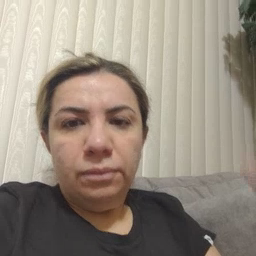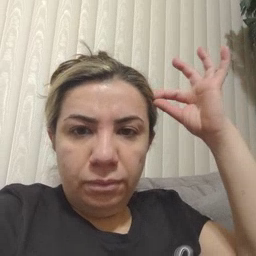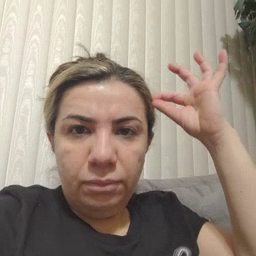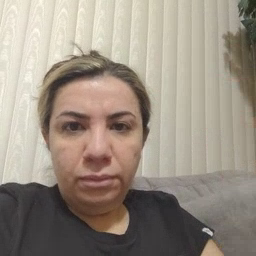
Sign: hair